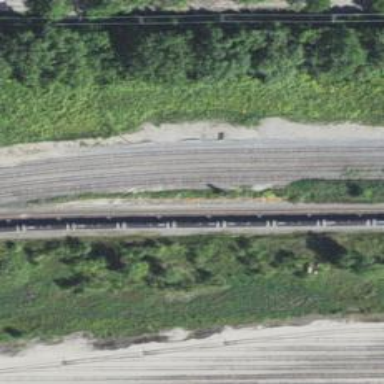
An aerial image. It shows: Rail spur service.